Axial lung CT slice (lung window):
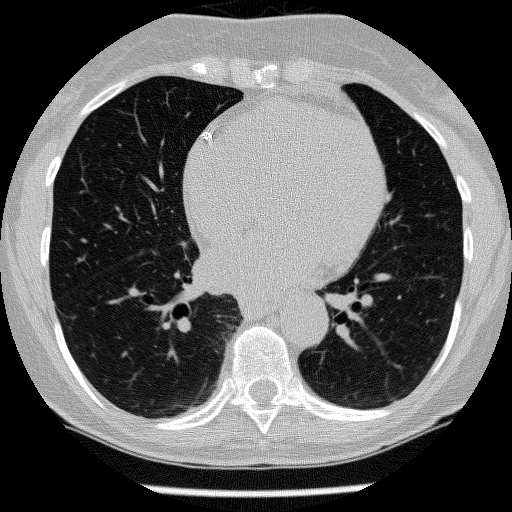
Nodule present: no